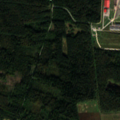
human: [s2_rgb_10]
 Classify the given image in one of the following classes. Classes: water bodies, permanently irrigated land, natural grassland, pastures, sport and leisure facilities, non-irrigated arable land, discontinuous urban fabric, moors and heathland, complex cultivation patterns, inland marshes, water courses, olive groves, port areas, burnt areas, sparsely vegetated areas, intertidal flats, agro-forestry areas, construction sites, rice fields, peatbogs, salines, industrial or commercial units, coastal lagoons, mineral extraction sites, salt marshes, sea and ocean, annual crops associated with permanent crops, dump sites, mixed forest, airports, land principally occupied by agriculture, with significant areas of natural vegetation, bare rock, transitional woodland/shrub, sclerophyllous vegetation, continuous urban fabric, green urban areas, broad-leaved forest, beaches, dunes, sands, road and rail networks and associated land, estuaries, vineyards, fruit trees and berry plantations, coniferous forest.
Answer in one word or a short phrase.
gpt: industrial or commercial units, non-irrigated arable land, broad-leaved forest, coniferous forest